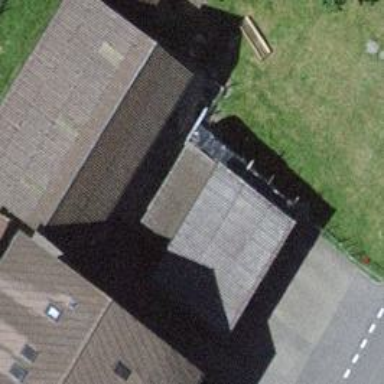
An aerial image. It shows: Garage.